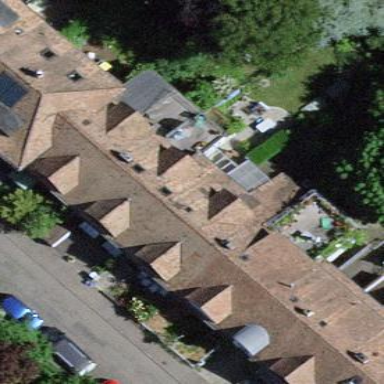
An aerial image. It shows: Terrace building.